Question: I am very new to web tools and javascript. So please excuse for some noob questions.
I am using Google Visualization dashboard using external data. I have a CategoryFilter control and displaying a table, column chart and a summary table.
With help from <URL>.
The code:
'''
google.visualization.events.addListener(proxyTable, 'ready', function () {
var group = google.visualization.data.group(proxyTable.getDataTable(), [{
// we need a key column to group on, but since we want all rows grouped into 1,
// then it needs a constant value
column: 0,
type: 'number',
modifier: function () {
return 1;
}
}], [{
// get the Avg GDP
column: 19,
type: 'number',
aggregation: google.visualization.data.avg
},
{
// get the Max Population
column: 9,
type: 'number',
aggregation: google.visualization.data.max
},
{
// get the # of -ve growth years
column: 21,
type: 'number',
aggregation: google.visualization.data.count
}]);
document.getElementById('AvgGDP').innerHTML = group.getValue(0, 1);
document.getElementById('Population').innerHTML = group.getValue(0, 2);
document.getElementById('GDPGrowth').innerHTML = group.getValue(0, 3);
});
// var formatter = new google.visualization.NumberFormat({pattern: '#,###'});
// formatter.format(Population, 0); // Apply formatter to second column
'''
The Problem:

Q1. As you can see, the summary table is unruly. Population field has big numbers, which is difficult to read. Similarly, Avg GDP has too many decimals. I am unable to format the fields. If I use this code, the chart does not display at all!
'''
var formatter = new google.visualization.NumberFormat({pattern: '#,###'});
formatter.format(Population, 0); // Apply formatter to second column
'''
How to use the format function? What am I doing wrong here?
Q2. I would like to display count of negative growth. How to get a condition to count for negative values in column 21?
Q3. How to use math function to calculate (avg of column 19)*(sum of column 21) ?
Q4. I am unable to populate the summary in a Google chart Table. Hence used a bootstrap table. Can somebody guide me how to populate a table with summarized values? This is not essential though.
Thanks a lot in advance.
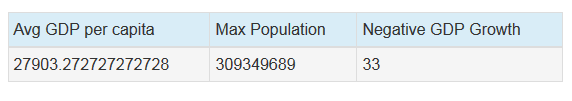
Answer: The formatters work on DataTables, so in this case you want to call 'formatter.format' on the DataTable 'group', not 'Population':
'''
formatter.format(group, 0);
'''
Then when retrieving the data, if you want the formatted values, call the 'getFormattedValue' method instead of the 'getValue' method:
'''
document.getElementById('AvgGDP').innerHTML = group.getFormattedValue(0, 1);
'''
Getting a count of negative values will require a custom aggregation function, like this:
'''
{
// get the # of -ve growth years
column: 21,
type: 'number',
aggregation: function (values) {
var count = 0;
for (var i = 0; i < values.length; i++) {
if (values[i] < 0) {
count++;
}
}
return count;
}
}
'''
To answer the last two parts together, you should be able to create a Table based on the DataTable 'group', and use the 'view' parameter of the ChartWrapper object to calculate your products:
'''
var summaryTable = new google.visualization.ChartWrapper({
chartType: 'Table',
containerId: 'summaryDiv',
dataTable: group,
options: {
// summary table options
}
view: {
columns: [1, 2, 3, {
type: 'number',
label: 'column label',
calc: function (dt, row) {
var val = dt.getValue(row, 1) * dt.getValue(row, 3);
return {v: val, f: formatter.formatValue(val)};
}
}]
}
});
summary.draw();
'''